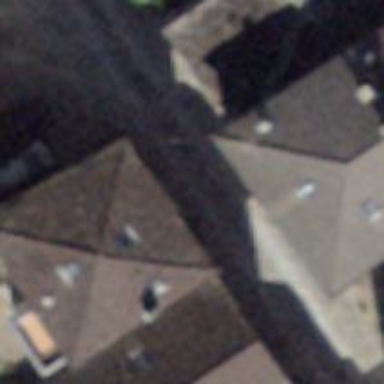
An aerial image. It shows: Residential road with cobblestone surface.